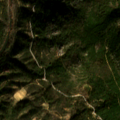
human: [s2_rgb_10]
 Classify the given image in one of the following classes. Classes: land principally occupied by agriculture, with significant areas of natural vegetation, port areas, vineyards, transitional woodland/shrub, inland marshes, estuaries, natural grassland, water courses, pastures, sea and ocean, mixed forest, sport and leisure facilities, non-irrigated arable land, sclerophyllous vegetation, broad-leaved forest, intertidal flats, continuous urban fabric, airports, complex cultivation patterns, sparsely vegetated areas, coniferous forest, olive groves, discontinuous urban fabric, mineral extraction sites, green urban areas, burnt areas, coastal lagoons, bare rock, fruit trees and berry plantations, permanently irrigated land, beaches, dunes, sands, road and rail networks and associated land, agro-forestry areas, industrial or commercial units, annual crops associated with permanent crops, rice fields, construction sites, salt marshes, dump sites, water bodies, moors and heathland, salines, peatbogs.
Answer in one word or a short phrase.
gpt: olive groves, land principally occupied by agriculture, with significant areas of natural vegetation, transitional woodland/shrub